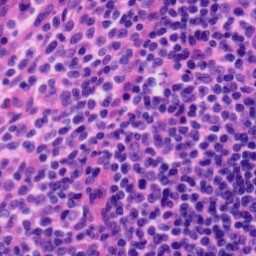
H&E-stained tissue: Tonsil